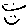
Label: smiley face